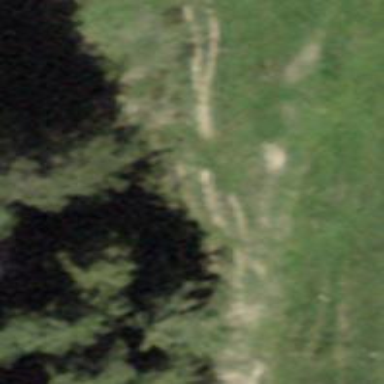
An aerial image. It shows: Path.